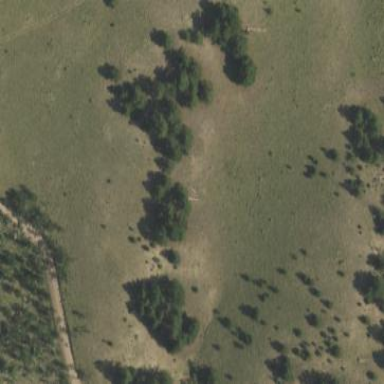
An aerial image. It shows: Evergreen woodland featuring needle-leaved trees.